Question: Anyone knows why this happens when trying to generate a simple square in OpenGL?
I am using the following source code from the book : .
'''
////////////////////////////////////////////////////
// square.cpp
//
// Stripped down OpenGL program that draws a square.
//
// Sumanta Guha.
////////////////////////////////////////////////////
#include <iostream>
#ifdef __APPLE__
# include <GLUT/glut.h>
#else
# include <GL/glut.h>
#endif
using namespace std;
// Drawing (display) routine.
void drawScene(void)
{
// Clear screen to background color.
glClear(GL_COLOR_BUFFER_BIT);
// Set foreground (or drawing) color.
glColor3f(0.0, 0.0, 0.0);
// Draw a polygon with specified vertices.
glBegin(GL_POLYGON);
glVertex3f(20.0, 20.0, 0.0);
glVertex3f(80.0, 20.0, 0.0);
glVertex3f(80.0, 80.0, 0.0);
glVertex3f(20.0, 80.0, 0.0);
glEnd();
// Flush created objects to the screen, i.e., force rendering.
glFlush();
}
// Initialization routine.
void setup(void)
{
// Set background (or clearing) color.
glClearColor(1.0, 1.0, 1.0, 0.0);
}
// OpenGL window reshape routine.
void resize(int w, int h)
{
// Set viewport size to be entire OpenGL window.
glViewport(0, 0, (GLsizei)w, (GLsizei)h);
// Set matrix mode to projection.
glMatrixMode(GL_PROJECTION);
// Clear current projection matrix to identity.
glLoadIdentity();
// Specify the orthographic (or perpendicular) projection,
// i.e., define the viewing box.
glOrtho(0.0, 100.0, 0.0, 100.0, -1.0, 1.0);
// Set matrix mode to modelview.
glMatrixMode(GL_MODELVIEW);
// Clear current modelview matrix to identity.
glLoadIdentity();
}
// Keyboard input processing routine.
void keyInput(unsigned char key, int x, int y)
{
switch(key)
{
// Press escape to exit.
case 27:
exit(0);
break;
default:
break;
}
}
// Main routine: defines window properties, creates window,
// registers callback routines and begins processing.
int main(int argc, char **argv)
{
// Initialize GLUT.
glutInit(&argc, argv);
// Set display mode as single-buffered and RGB color.
glutInitDisplayMode(GLUT_SINGLE | GLUT_RGB);
// Set OpenGL window size.
glutInitWindowSize(500, 500);
// Set position of OpenGL window upper-left corner.
glutInitWindowPosition(100, 100);
// Create OpenGL window with title.
glutCreateWindow("square.cpp");
// Initialize.
setup();
// Register display routine.
glutDisplayFunc(drawScene);
// Register reshape routine.
glutReshapeFunc(resize);
// Register keyboard routine.
glutKeyboardFunc(keyInput);
// Begin processing.
glutMainLoop();
return 0;
}
'''
I've been trying for the longest time...
For more details here:
The screen opens displaying only the background, if you drag it along, it will then proceed to track the background, and this is the result of moving the window to the bottom and then moving it up to the original position again. I've tested the same source code on a linux machine, and it works fine... :(
EDIT: I have tried using glutSwapBuffers() and that didn't seem to work either.

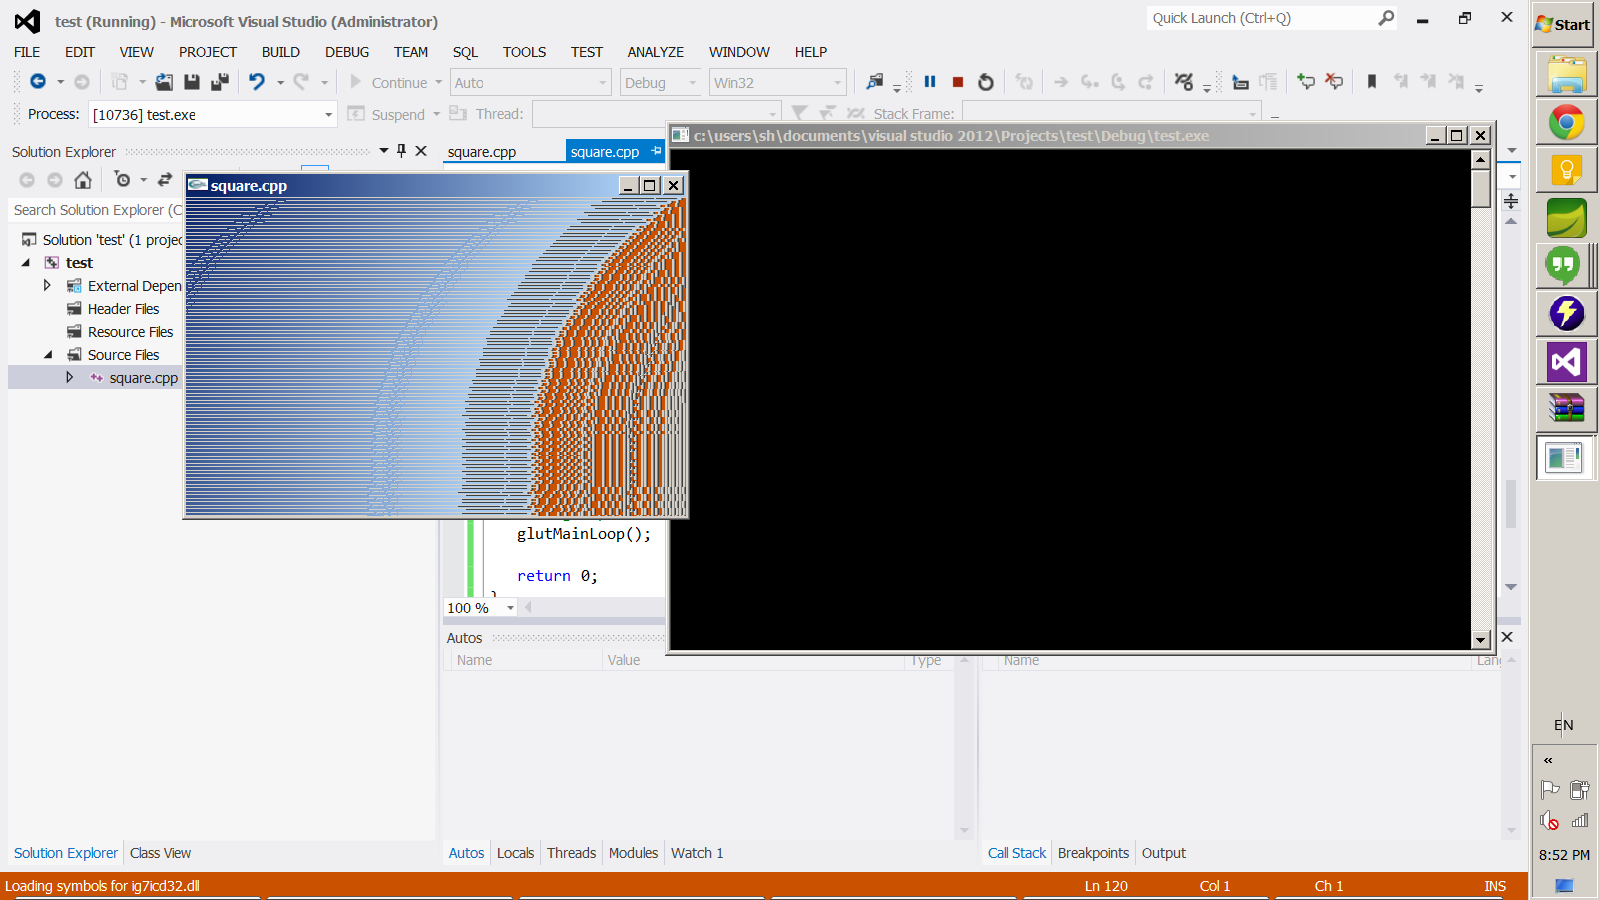
Answer: On Windows Vista and newer Windows operating systems, there is a component known as the 'Desktop Window Manager' (DWM) which has a special mode called "Desktop Composition" that draws windows into offscreen buffers and then composites them. It does this to provide new visual effects such as live window previews in the Alt+Tab screen.
A consequence of this new architecture is that you cannot draw single buffered applications () the same way you could in Windows XP (or in Windows Vista+ with Desktop Composition disabled). In a nutshell, the DWM uses a copy of your render context's back buffer for composition. You should switch to double buffered drawing.
To use double buffered drawing in GLUT, you would use 'GLUT_DOUBLE' instead of 'GLUT_SINGLE' in your call to 'glutInitDisplayMode (...)'. Additionally, you need to replace your calls to 'glFlush (...)' with 'glutSwapBuffers (...)'.